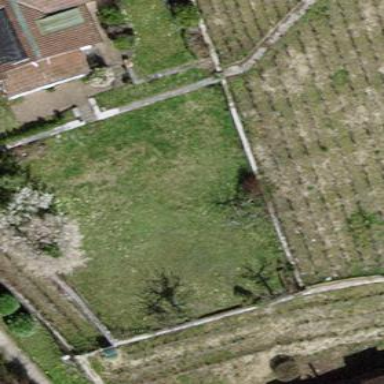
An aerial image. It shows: Vineyard.